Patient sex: F
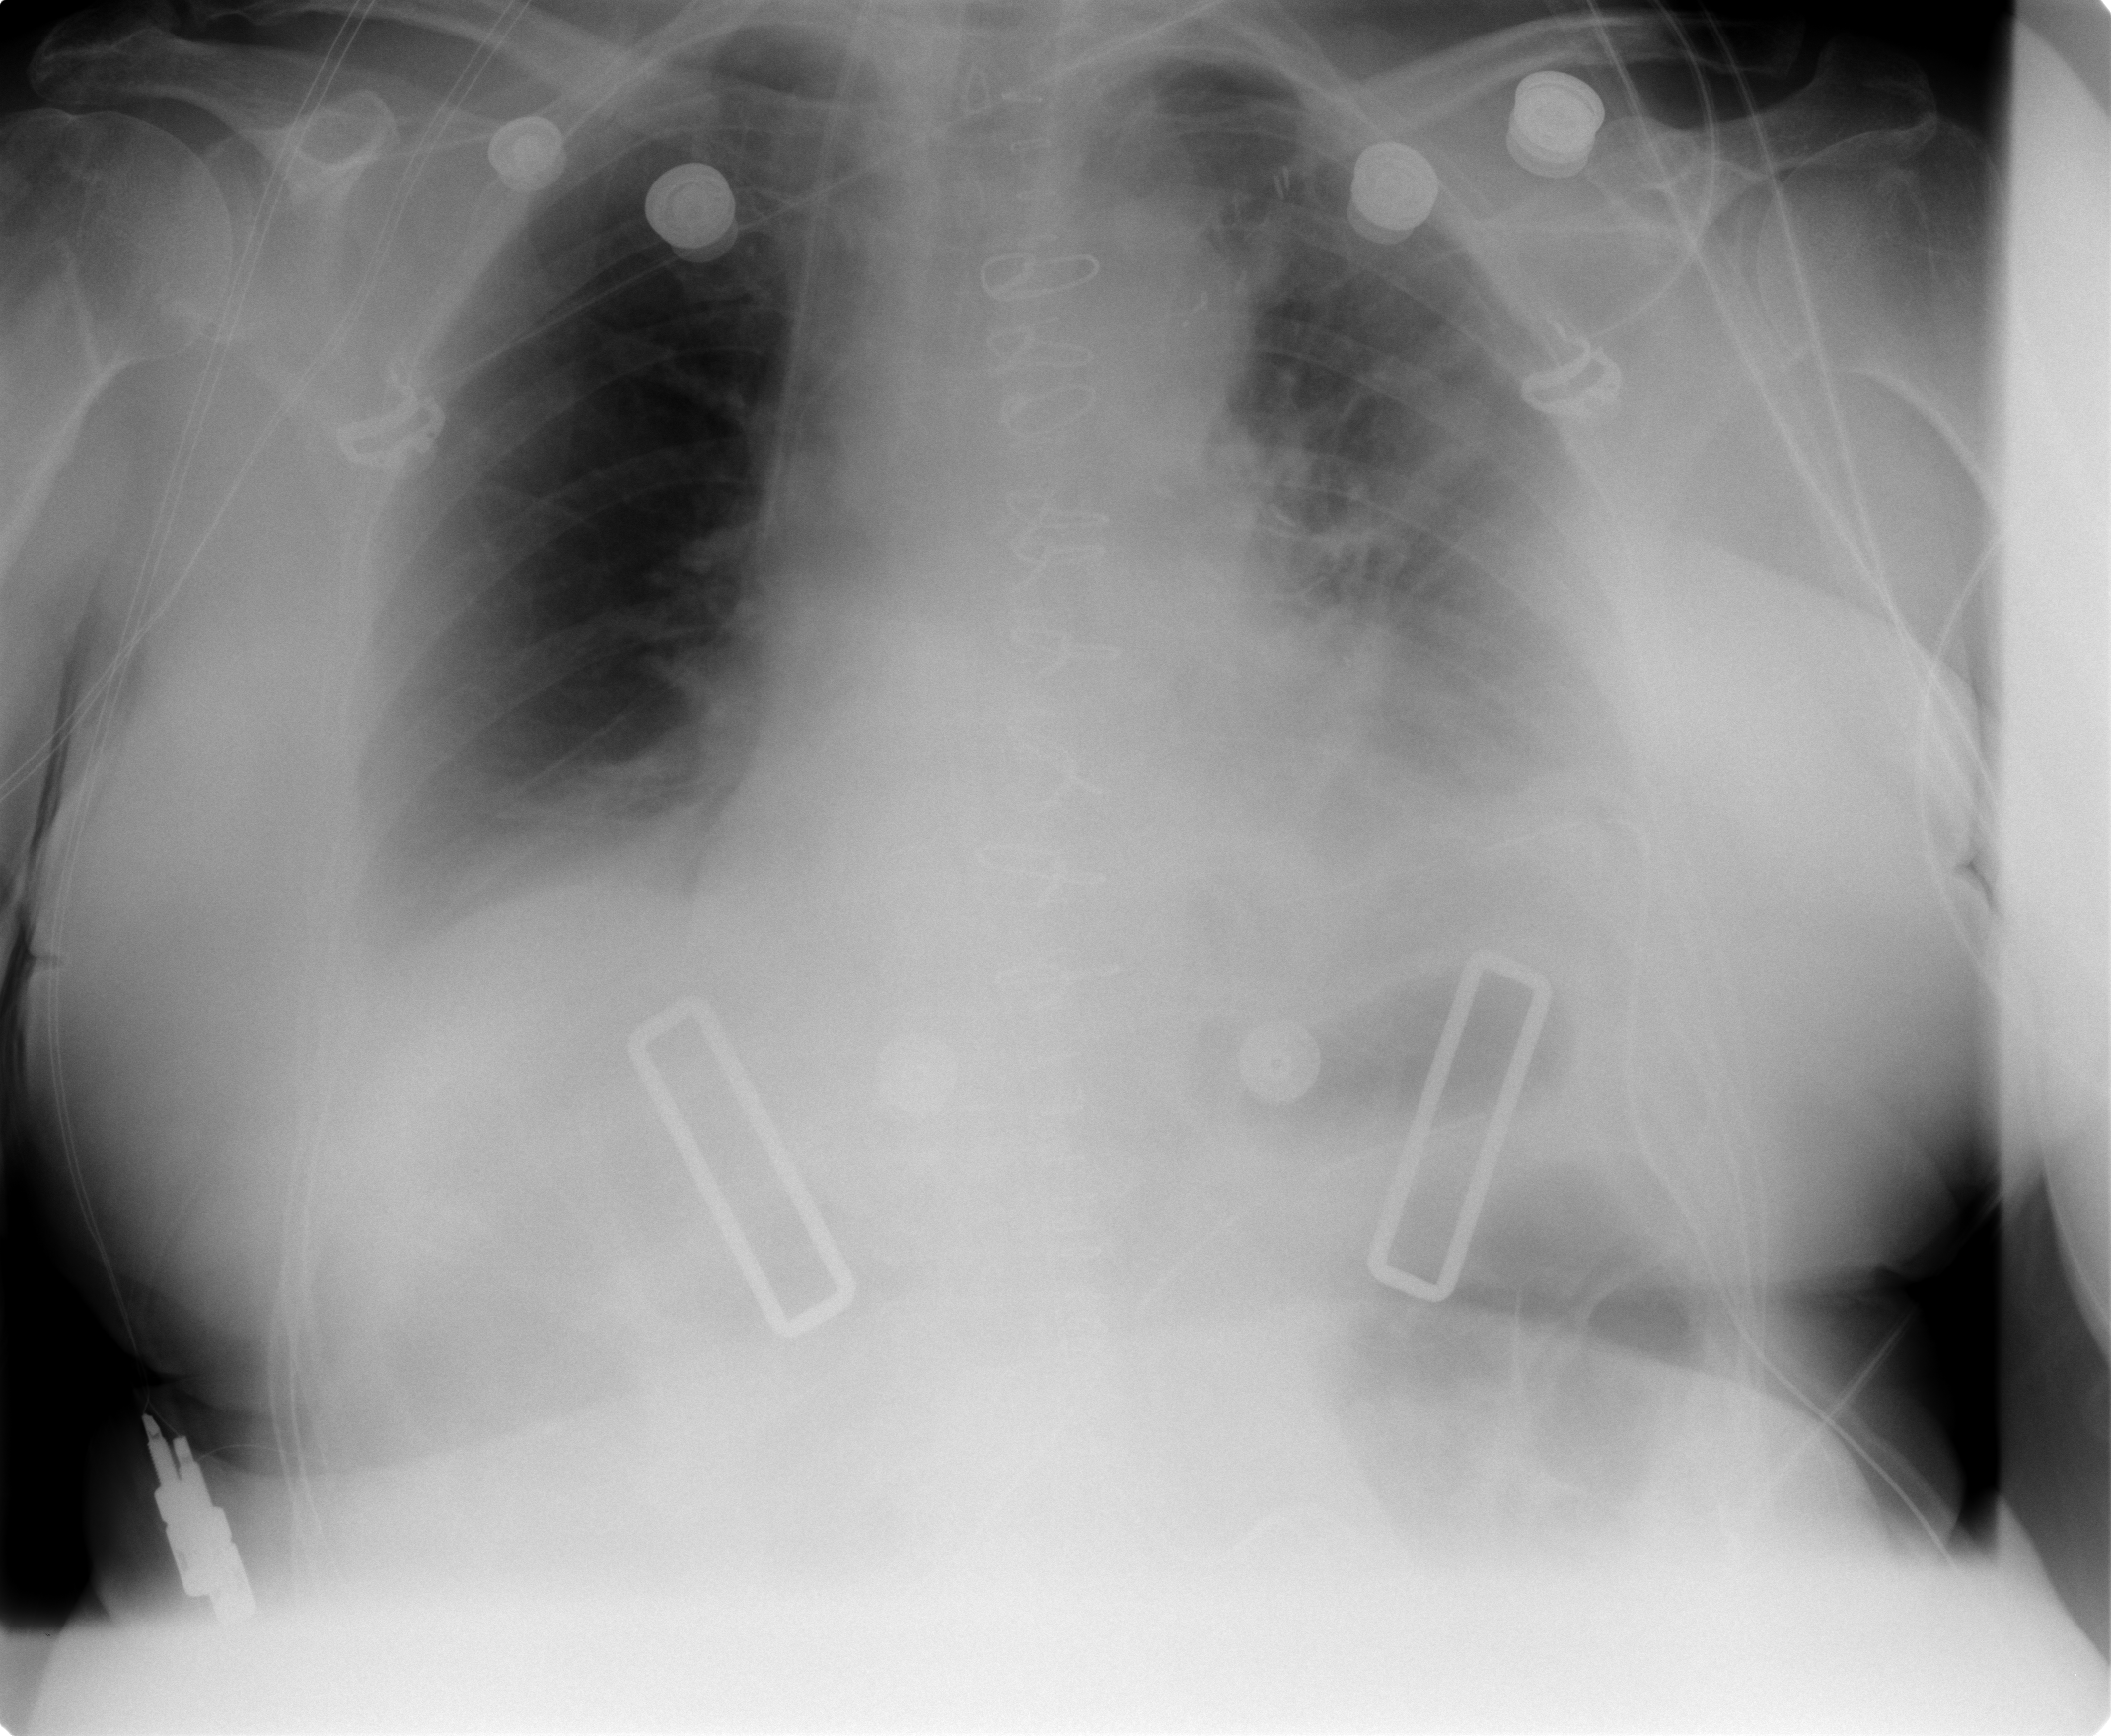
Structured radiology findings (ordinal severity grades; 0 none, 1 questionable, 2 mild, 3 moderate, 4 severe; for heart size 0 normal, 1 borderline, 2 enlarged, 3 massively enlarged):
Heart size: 1
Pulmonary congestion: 1
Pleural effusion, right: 2
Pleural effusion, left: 2
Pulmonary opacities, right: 0
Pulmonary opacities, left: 0
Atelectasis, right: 2
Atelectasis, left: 2